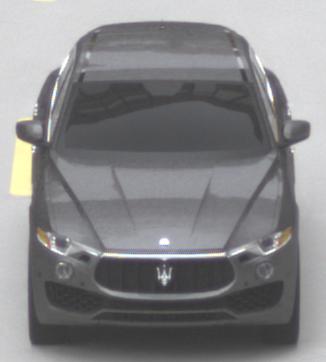
Make: Maserati
Model: Levante GT Hybrid
Detailed model: Levante
Model produced from: 2021/07
Model produced until: 2022/10
Doors: 4
Color: gray
Road condition: dry road
Daytime: midday
Contrast: low contrast